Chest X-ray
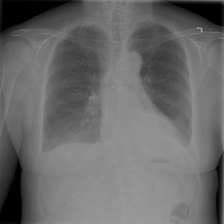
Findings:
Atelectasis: positive
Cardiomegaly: negative
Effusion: positive
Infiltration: negative
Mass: negative
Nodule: negative
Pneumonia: negative
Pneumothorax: positive
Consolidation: negative
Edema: negative
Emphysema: negative
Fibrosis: negative
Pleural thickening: negative
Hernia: negative